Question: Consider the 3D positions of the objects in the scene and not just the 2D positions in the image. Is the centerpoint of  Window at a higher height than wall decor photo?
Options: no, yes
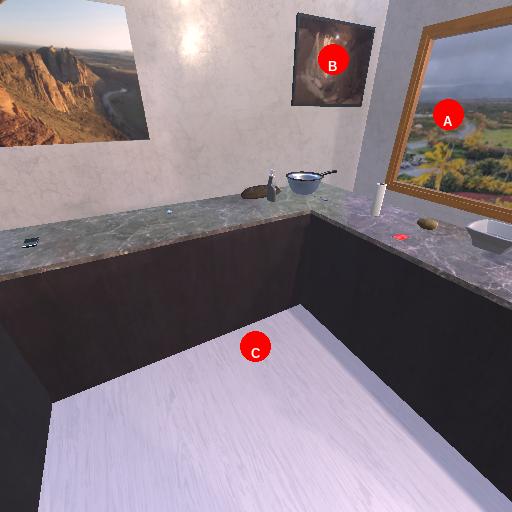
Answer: no